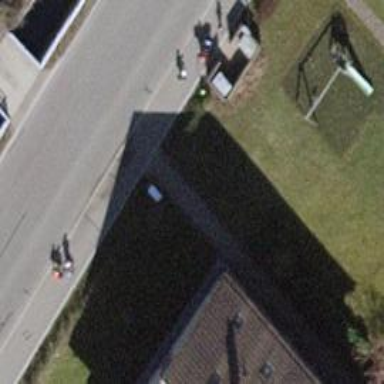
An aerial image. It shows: Entrance with barrier.